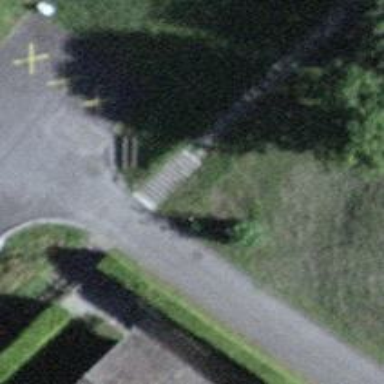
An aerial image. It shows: Asphalt steps along the road.